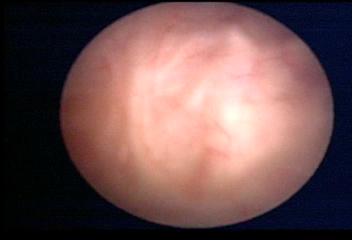
Modality: WLC
Class: Normal mucosa
Bladder cancer association: No